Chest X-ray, PA view. Patient: 38 years old, sex F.
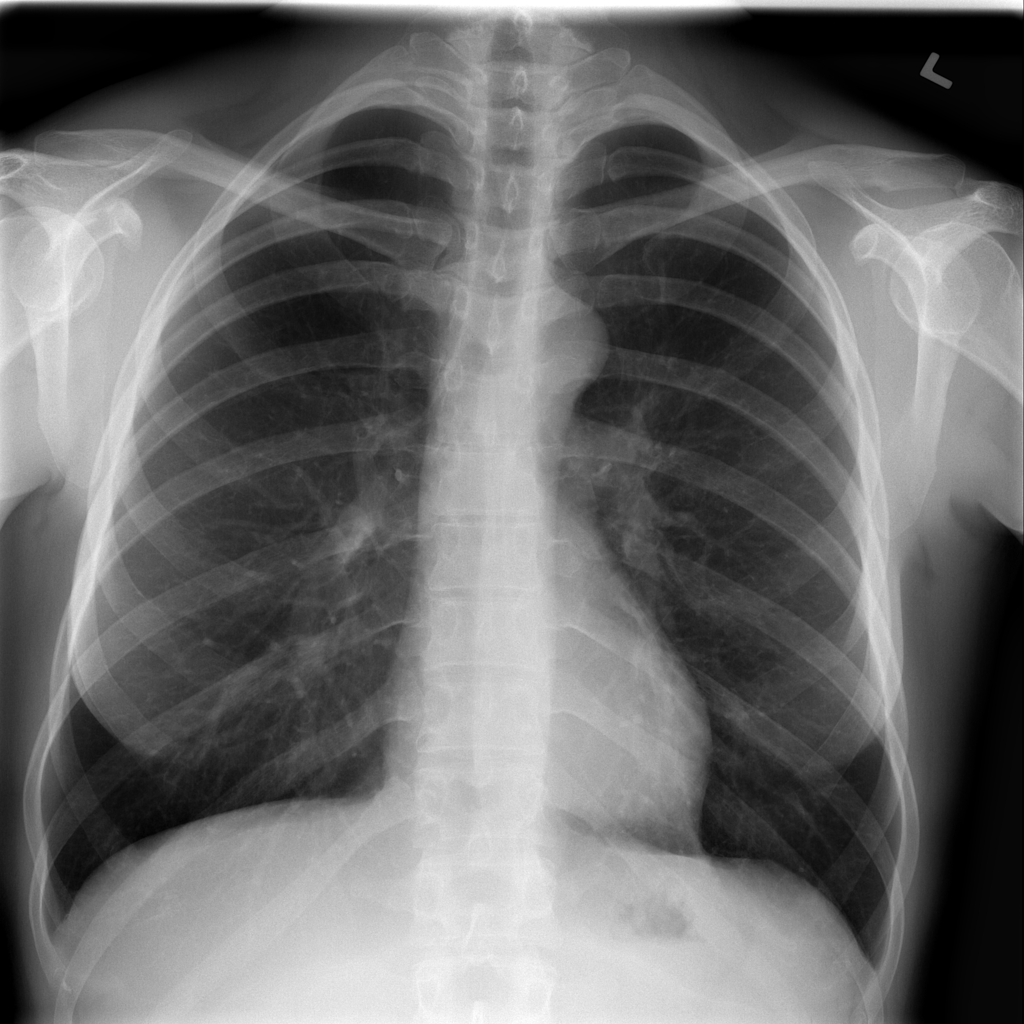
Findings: No Finding